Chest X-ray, AP view. Patient: 89 years old, sex M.
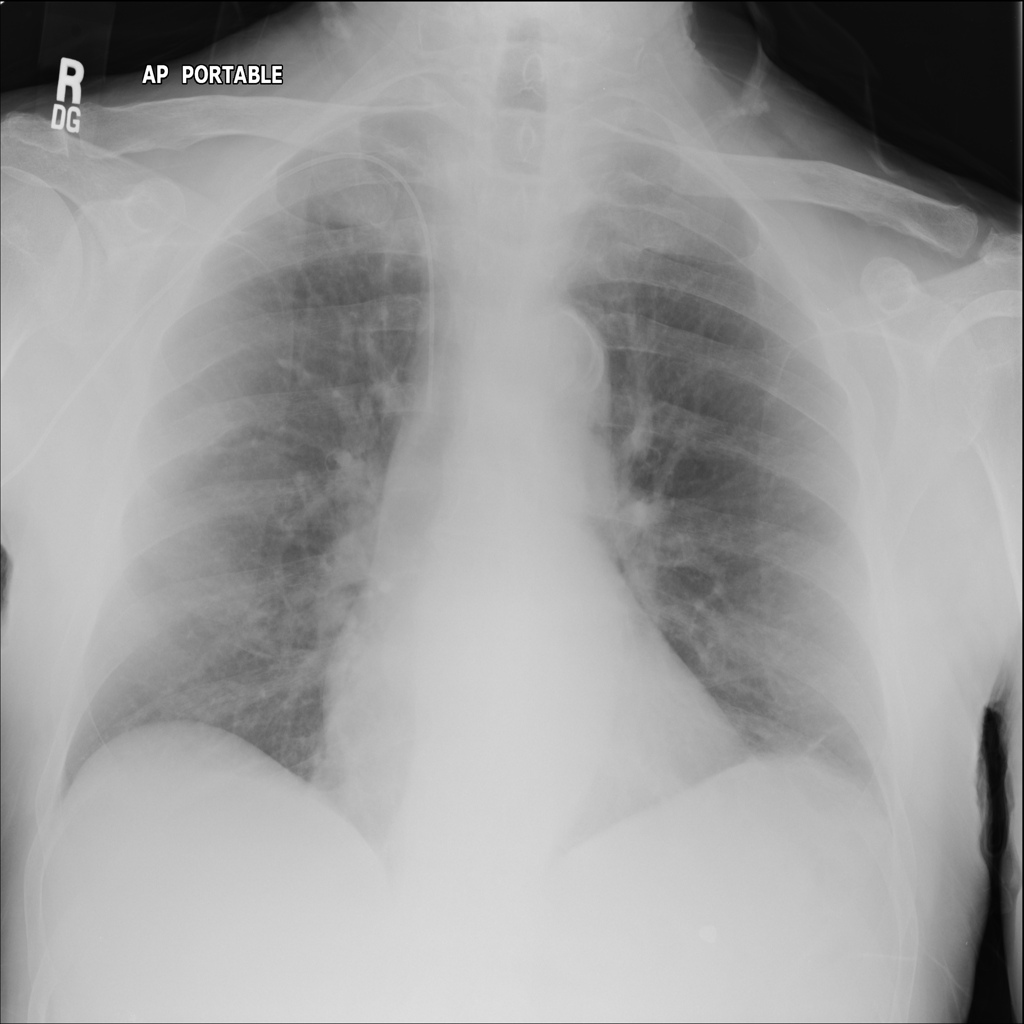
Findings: No Finding